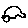
Label: car